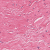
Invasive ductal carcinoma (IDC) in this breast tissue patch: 0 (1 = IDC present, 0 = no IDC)